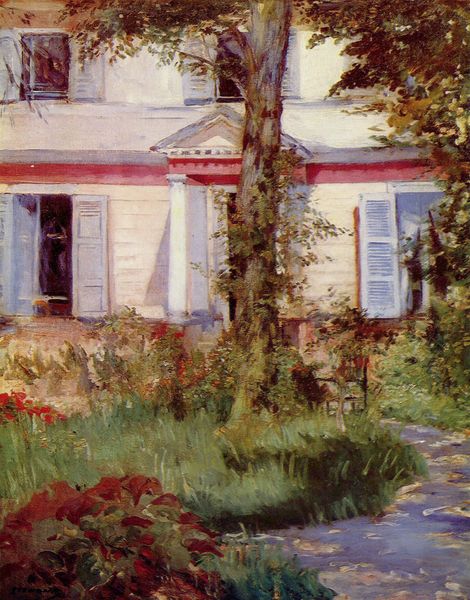
Titel: Haus in Rueil
Künstler: Édouard Manet
Standort: Melbourne
Institution: National Gallery of Victoria
Schlagwörter: baum, blau, blätter, dunkel, flügel, fuß, gemälde, laub, schatten, wasser, weiß, aquarell, bäume, gelb, grün, impressionismus, landschaft, ocker, sand, teich, äste, ausschnitt, blumen, braun, bunt, fenster, frankreich, grau, hell, holz, licht, schwarz, straße, stuhl, säule, säulen, tür, ölbild, blüten, dach, gebäude, gras, haus, park, rosen, rot, weg, wiese, beige, expressionismus, malerei, wand, architektur, vorhang, öl, bach, baumstamm, birke, gräser, natur, stamm, strauch, zweige, busch, büsche, pastos, pfad, sonne, sträucher, blatt, pflanzen, frontal, rosa, fensterläden, garten, sommer, ruhe, fassade, süden, türen, giebel, mauer, lila, violett, weis, idylle, laden, läden, bank, ölgemälde, stämme, tulpen, duktus, gartenstuhl, detail, monet, manet, frühling, tor, fotografie, eingang, fensterladen, veranda, berlin, offen, jalousie, sonnig, blat, fries, portal, villa, entspannung, sims, wärme, gesims, real, portikus, rinde, beet, beete, holzläden, balu, gestrüpp, grashalm, fensterflügel, vordach, sitzgelegenheit, spätimpressionismus, rondell, kämpferplatte, spitzgiebel, eingangstür, nässe, fotografisch, eingagn, pastelle, fotoreal, ausgeglichenheit, b sche, einhang, wäulen